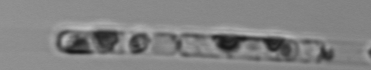
Label: Guinardia_delicatula_TAG_internal_parasite